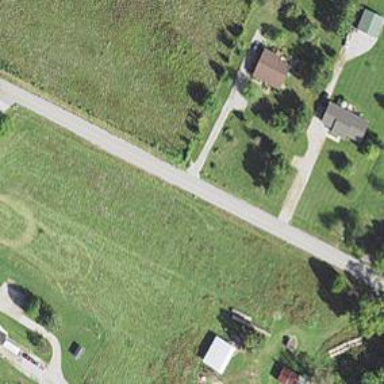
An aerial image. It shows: Driveway.